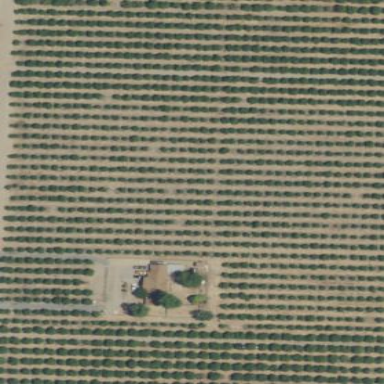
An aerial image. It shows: Orange orchard with rows of orange trees.